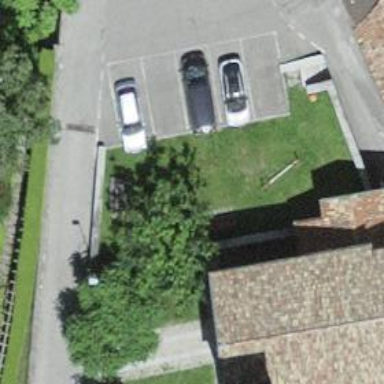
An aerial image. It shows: Picnic table located in leisure land area.